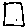
Label: square